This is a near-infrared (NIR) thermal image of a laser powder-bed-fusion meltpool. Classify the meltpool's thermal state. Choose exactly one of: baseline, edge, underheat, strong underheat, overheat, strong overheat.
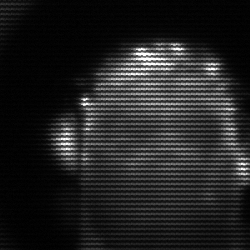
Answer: baseline